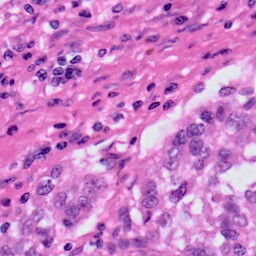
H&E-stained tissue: Skin